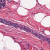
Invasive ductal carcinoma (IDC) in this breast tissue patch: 0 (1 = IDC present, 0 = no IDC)